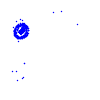
Particle: electron